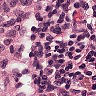
Metastatic tissue present: no